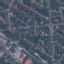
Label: Residential